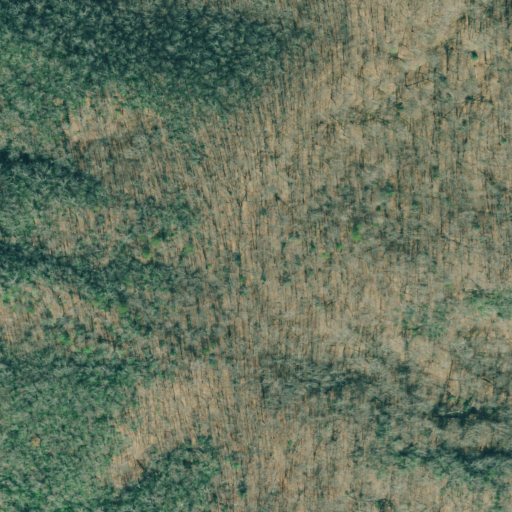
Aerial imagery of ridge(s) in Georgia named Barret Mountain containing deciduous forest and mixed forest